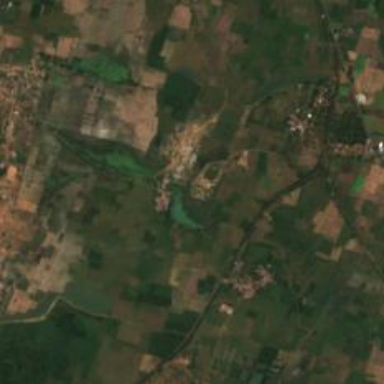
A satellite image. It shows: Small hamlet.